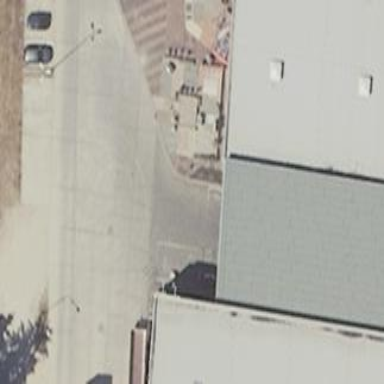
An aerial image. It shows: Trading shop located within building.